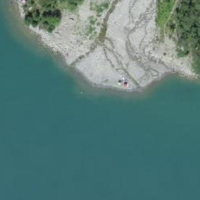
EUNIS habitat code: 14
Species observed at this site:
Chamaenerion angustifolium